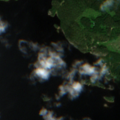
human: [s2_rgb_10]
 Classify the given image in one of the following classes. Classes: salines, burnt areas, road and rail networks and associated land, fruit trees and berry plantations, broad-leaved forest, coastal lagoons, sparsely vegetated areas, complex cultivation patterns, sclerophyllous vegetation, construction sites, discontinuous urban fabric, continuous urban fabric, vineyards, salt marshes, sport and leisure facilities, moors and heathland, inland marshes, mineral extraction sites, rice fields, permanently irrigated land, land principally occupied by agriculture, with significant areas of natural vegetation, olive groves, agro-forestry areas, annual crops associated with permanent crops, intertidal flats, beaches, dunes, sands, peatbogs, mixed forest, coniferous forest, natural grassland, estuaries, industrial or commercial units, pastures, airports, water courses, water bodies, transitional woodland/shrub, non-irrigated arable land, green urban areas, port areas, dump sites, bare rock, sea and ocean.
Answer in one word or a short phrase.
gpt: coniferous forest, mixed forest, water bodies